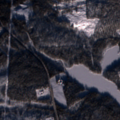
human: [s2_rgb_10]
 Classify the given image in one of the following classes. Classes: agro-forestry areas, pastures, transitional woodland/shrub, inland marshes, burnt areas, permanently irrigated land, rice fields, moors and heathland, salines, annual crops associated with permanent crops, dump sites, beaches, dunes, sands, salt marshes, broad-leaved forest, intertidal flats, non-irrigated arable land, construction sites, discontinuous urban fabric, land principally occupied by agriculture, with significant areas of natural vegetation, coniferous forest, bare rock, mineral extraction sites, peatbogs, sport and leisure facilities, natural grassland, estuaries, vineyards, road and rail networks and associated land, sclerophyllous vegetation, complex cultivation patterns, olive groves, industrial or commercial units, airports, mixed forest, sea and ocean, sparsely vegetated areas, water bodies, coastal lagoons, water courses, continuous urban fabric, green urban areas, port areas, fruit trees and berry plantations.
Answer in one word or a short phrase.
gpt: coniferous forest, mixed forest, transitional woodland/shrub, water bodies